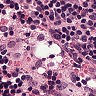
Metastatic tissue present: no